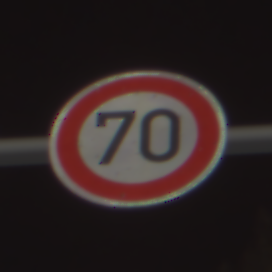
Verkehrszeichen: Geschwindigkeit70
Umgebung: Outdoor, Urban
Tageszeit: Night
Wetter: Clear
Licht: Artificial
Jahreszeit: NotSpecified
Kontrast: HighContrast